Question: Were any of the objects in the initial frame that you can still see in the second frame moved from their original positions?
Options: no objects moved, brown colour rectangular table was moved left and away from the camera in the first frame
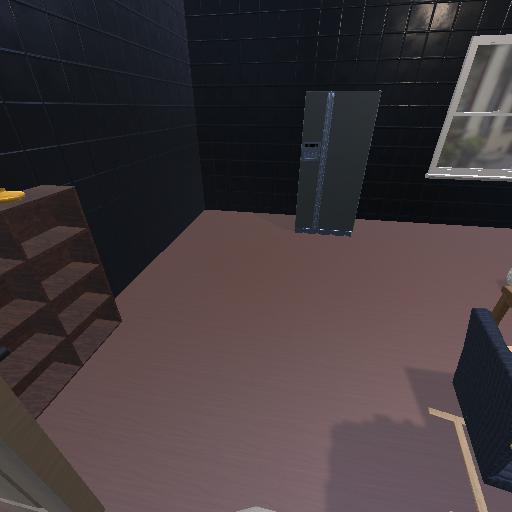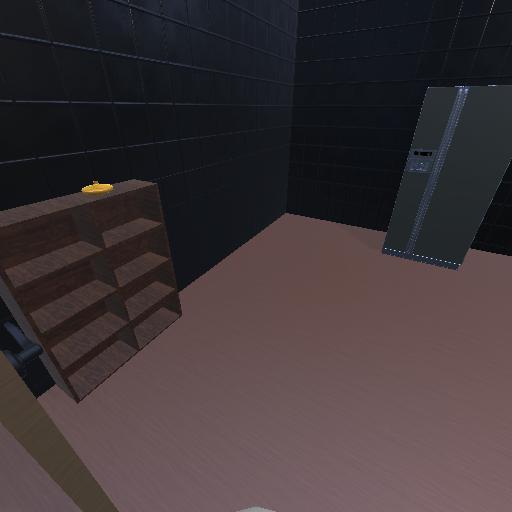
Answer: no objects moved